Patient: sex M, age 75
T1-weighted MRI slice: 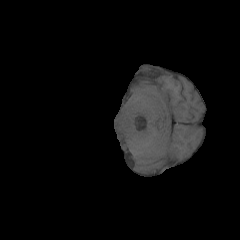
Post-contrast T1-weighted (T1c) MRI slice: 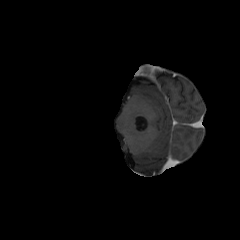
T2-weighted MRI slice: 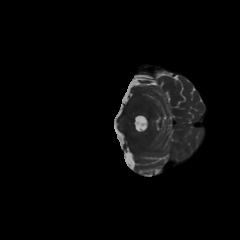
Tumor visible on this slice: no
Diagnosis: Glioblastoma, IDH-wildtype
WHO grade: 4